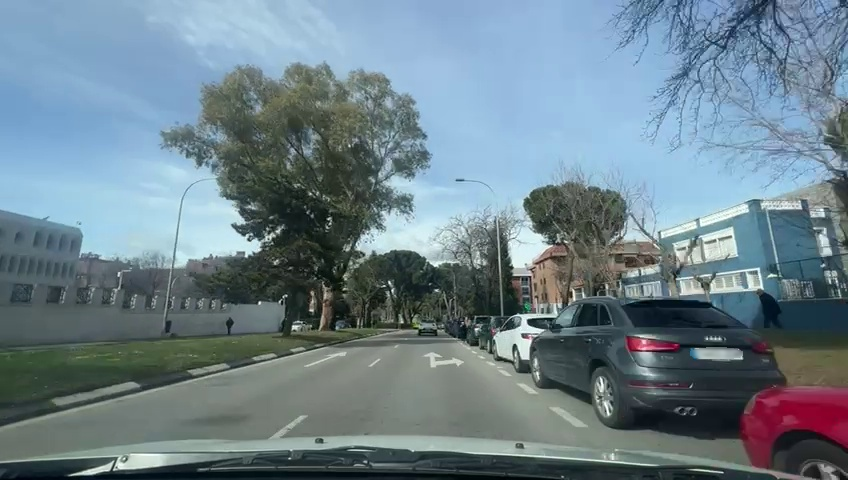
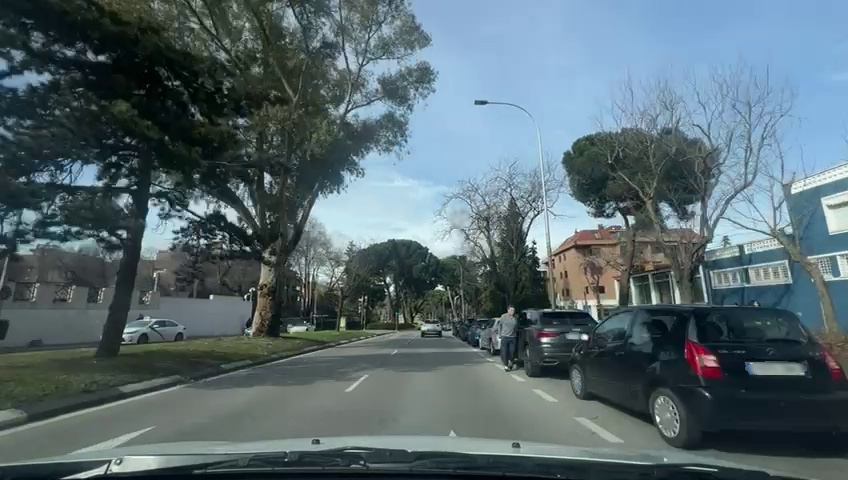
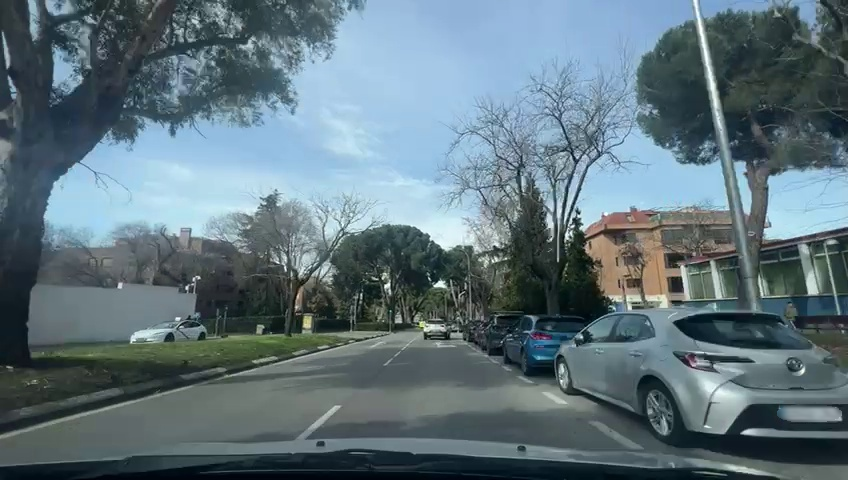
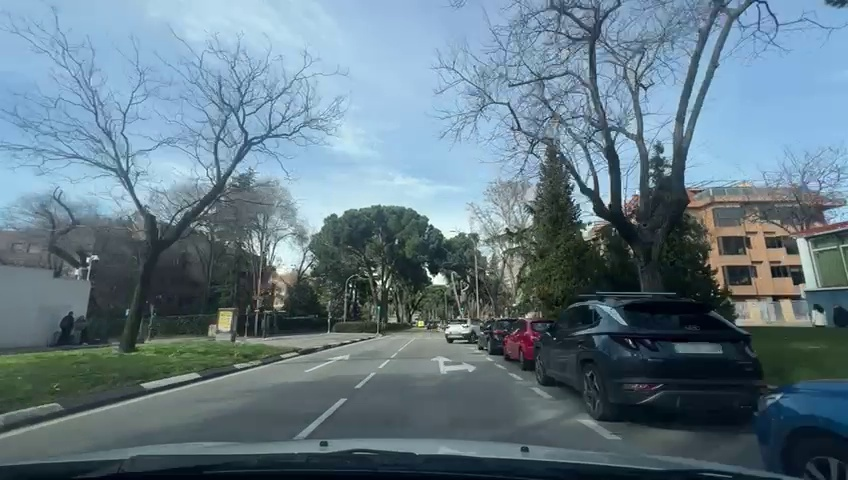
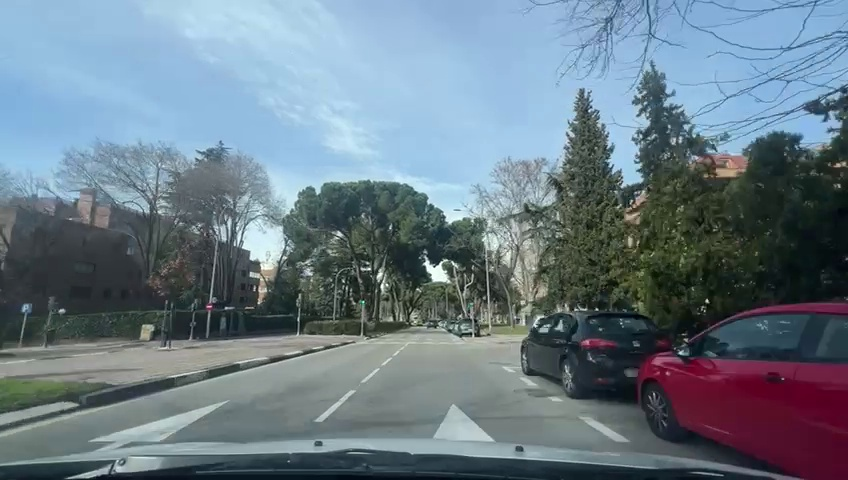
Situation: Pedestrian
Question: Is the ego vehicle traveling on a narrow street with sidewalks or bike lanes directly adjacent to the roadway?
Answer: Yes
Reasoning: yes the road is narrow and there is a sidewalk exactly on the left side of the ego lane

Situation: Pedestrian
Question: Are pedestrians, cyclists or motorbikes moving alongside the ego vehicle on the right side?
Answer: Yes
Reasoning: there is a man standing next to his car on the right side of the ego lane

Situation: Pedestrian
Question: Could a pedestrian's current path intersect with the trajectory of the ego vehicle?
Answer: Yes
Reasoning: yes as there is a man standing next to his car, his path will intersect with the trajectory of the vehicle

Situation: Pedestrian
Question: Are pedestrians, cyclists or motorbikes moving alongside the ego vehicle on the left side?
Answer: No
Reasoning: there can not be seen any pedestrians, cyclists or motorbikes moving alongside the ego vehicle on the left side